This grayscale texture is a bearing vibration snapshot reshaped row-by-row into a square image. Based on the visible evidence, which condition applies: normal, inner_race, outer_race, ball?
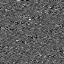
Answer: inner_race